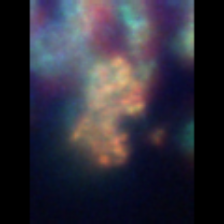
Taxon: Unknown_detritus
Group: Unknown